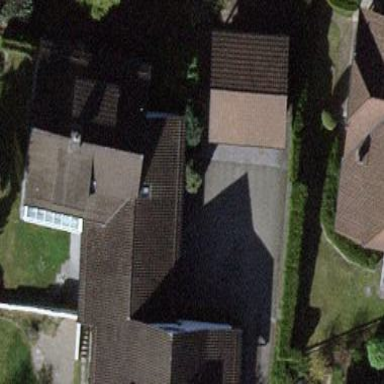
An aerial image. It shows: Terrace building.